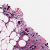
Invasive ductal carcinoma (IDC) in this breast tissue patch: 1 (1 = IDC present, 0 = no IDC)